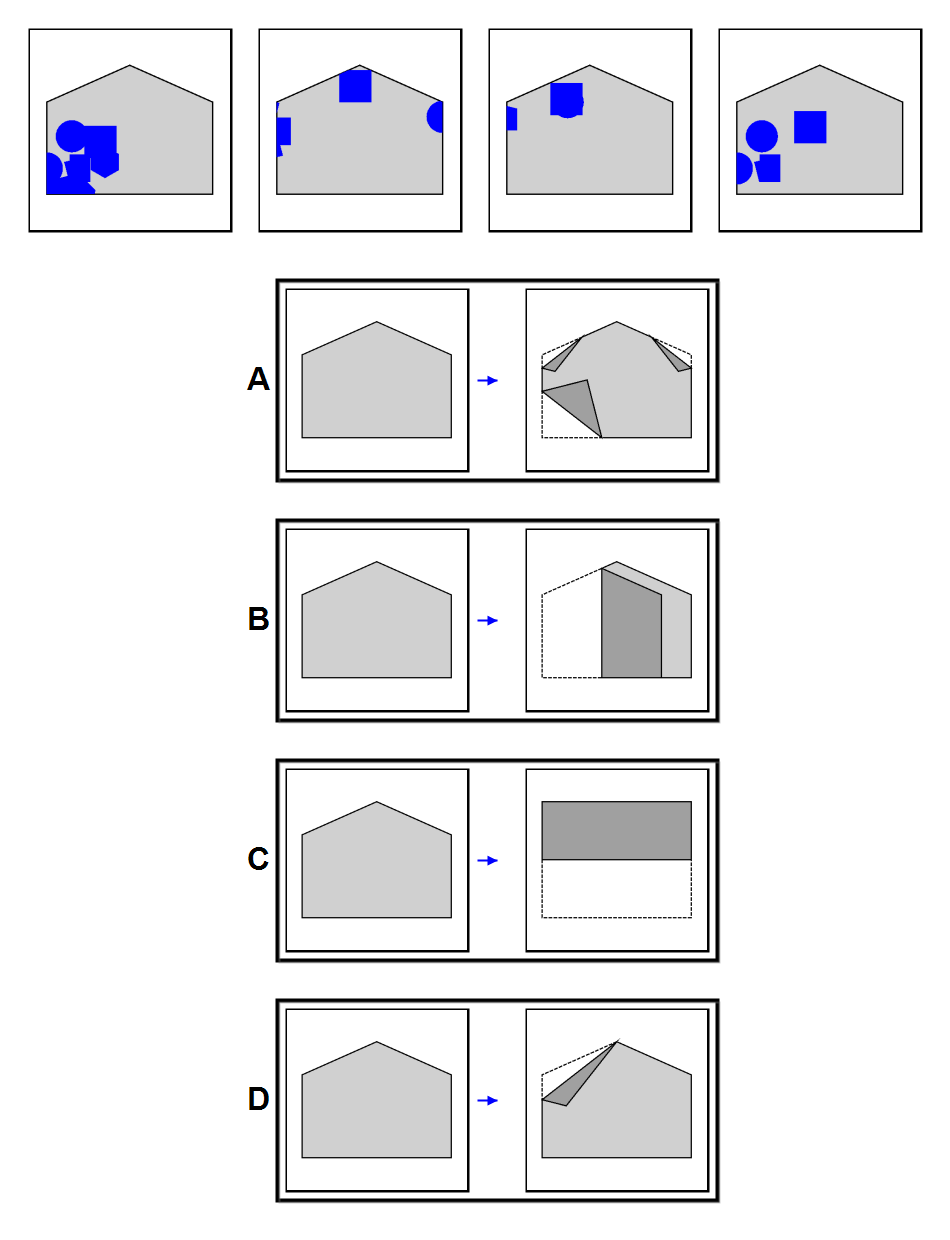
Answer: A